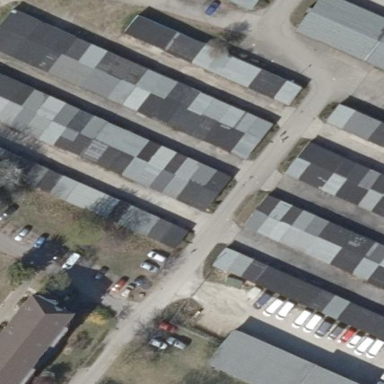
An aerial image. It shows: Group of garages.